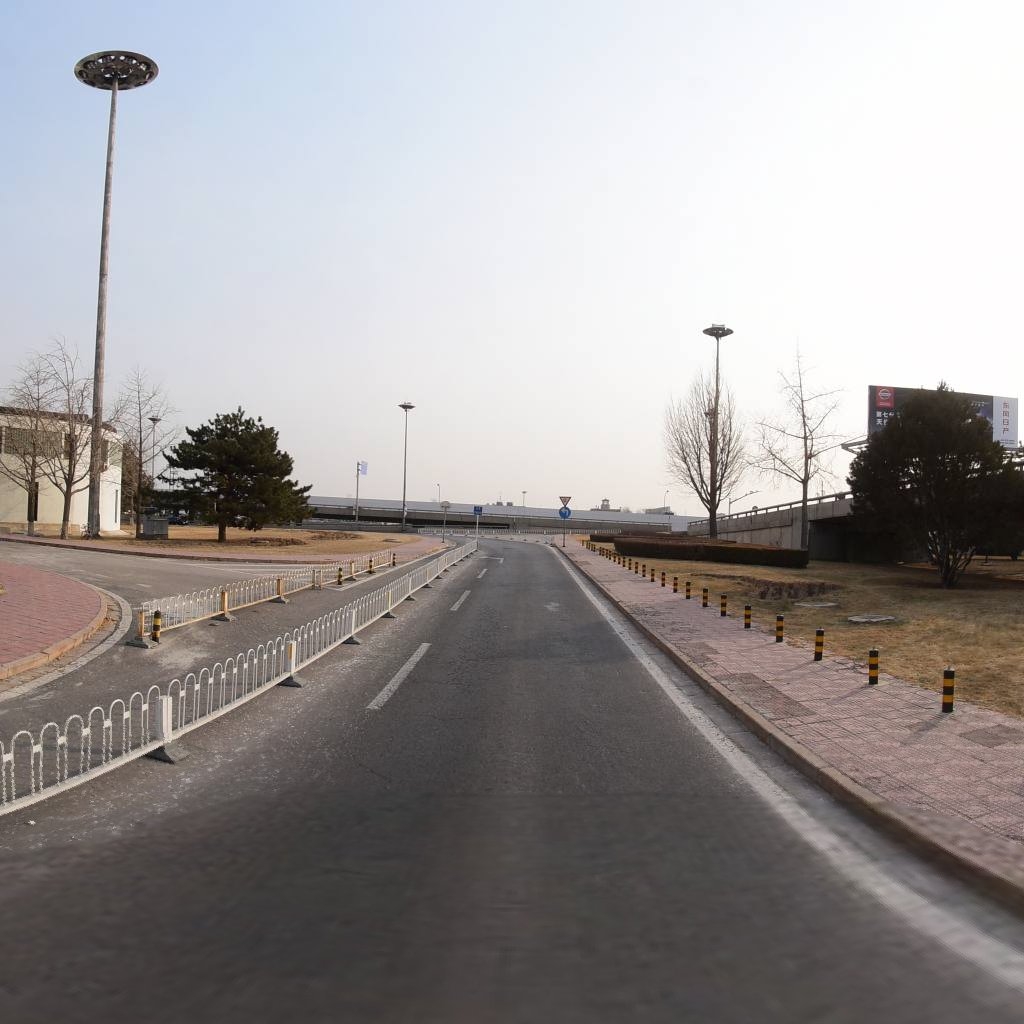
Region: Chaoyang
Road damage annotations: alligator crack